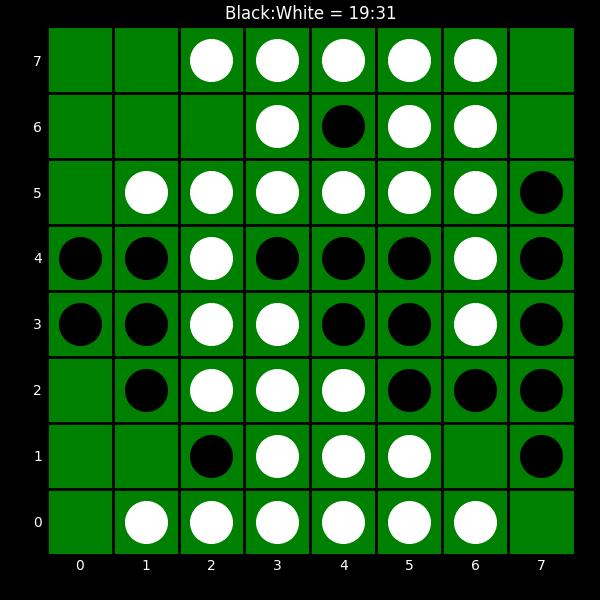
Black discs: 19
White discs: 31